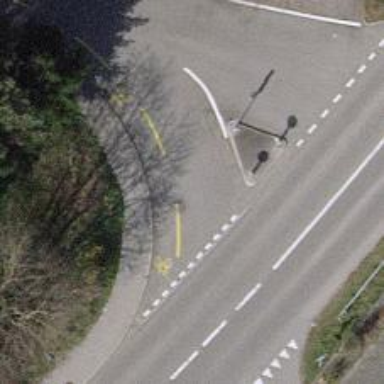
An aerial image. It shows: Unclassified road with opposite cycleway.